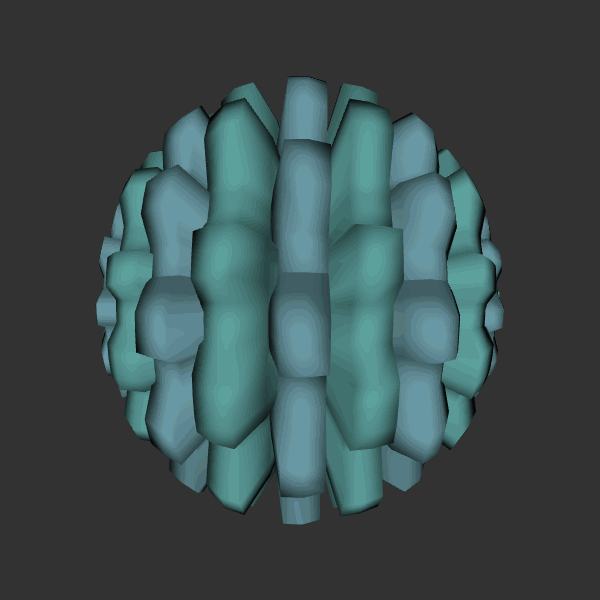
Background: dark